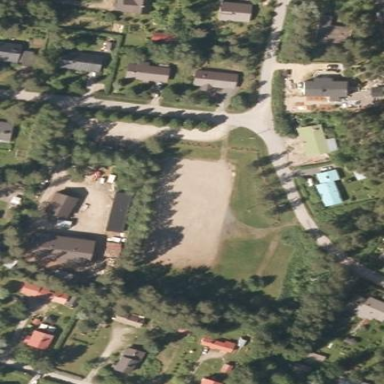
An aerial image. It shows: Gravel pitch used for soccer and ice hockey.